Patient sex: F
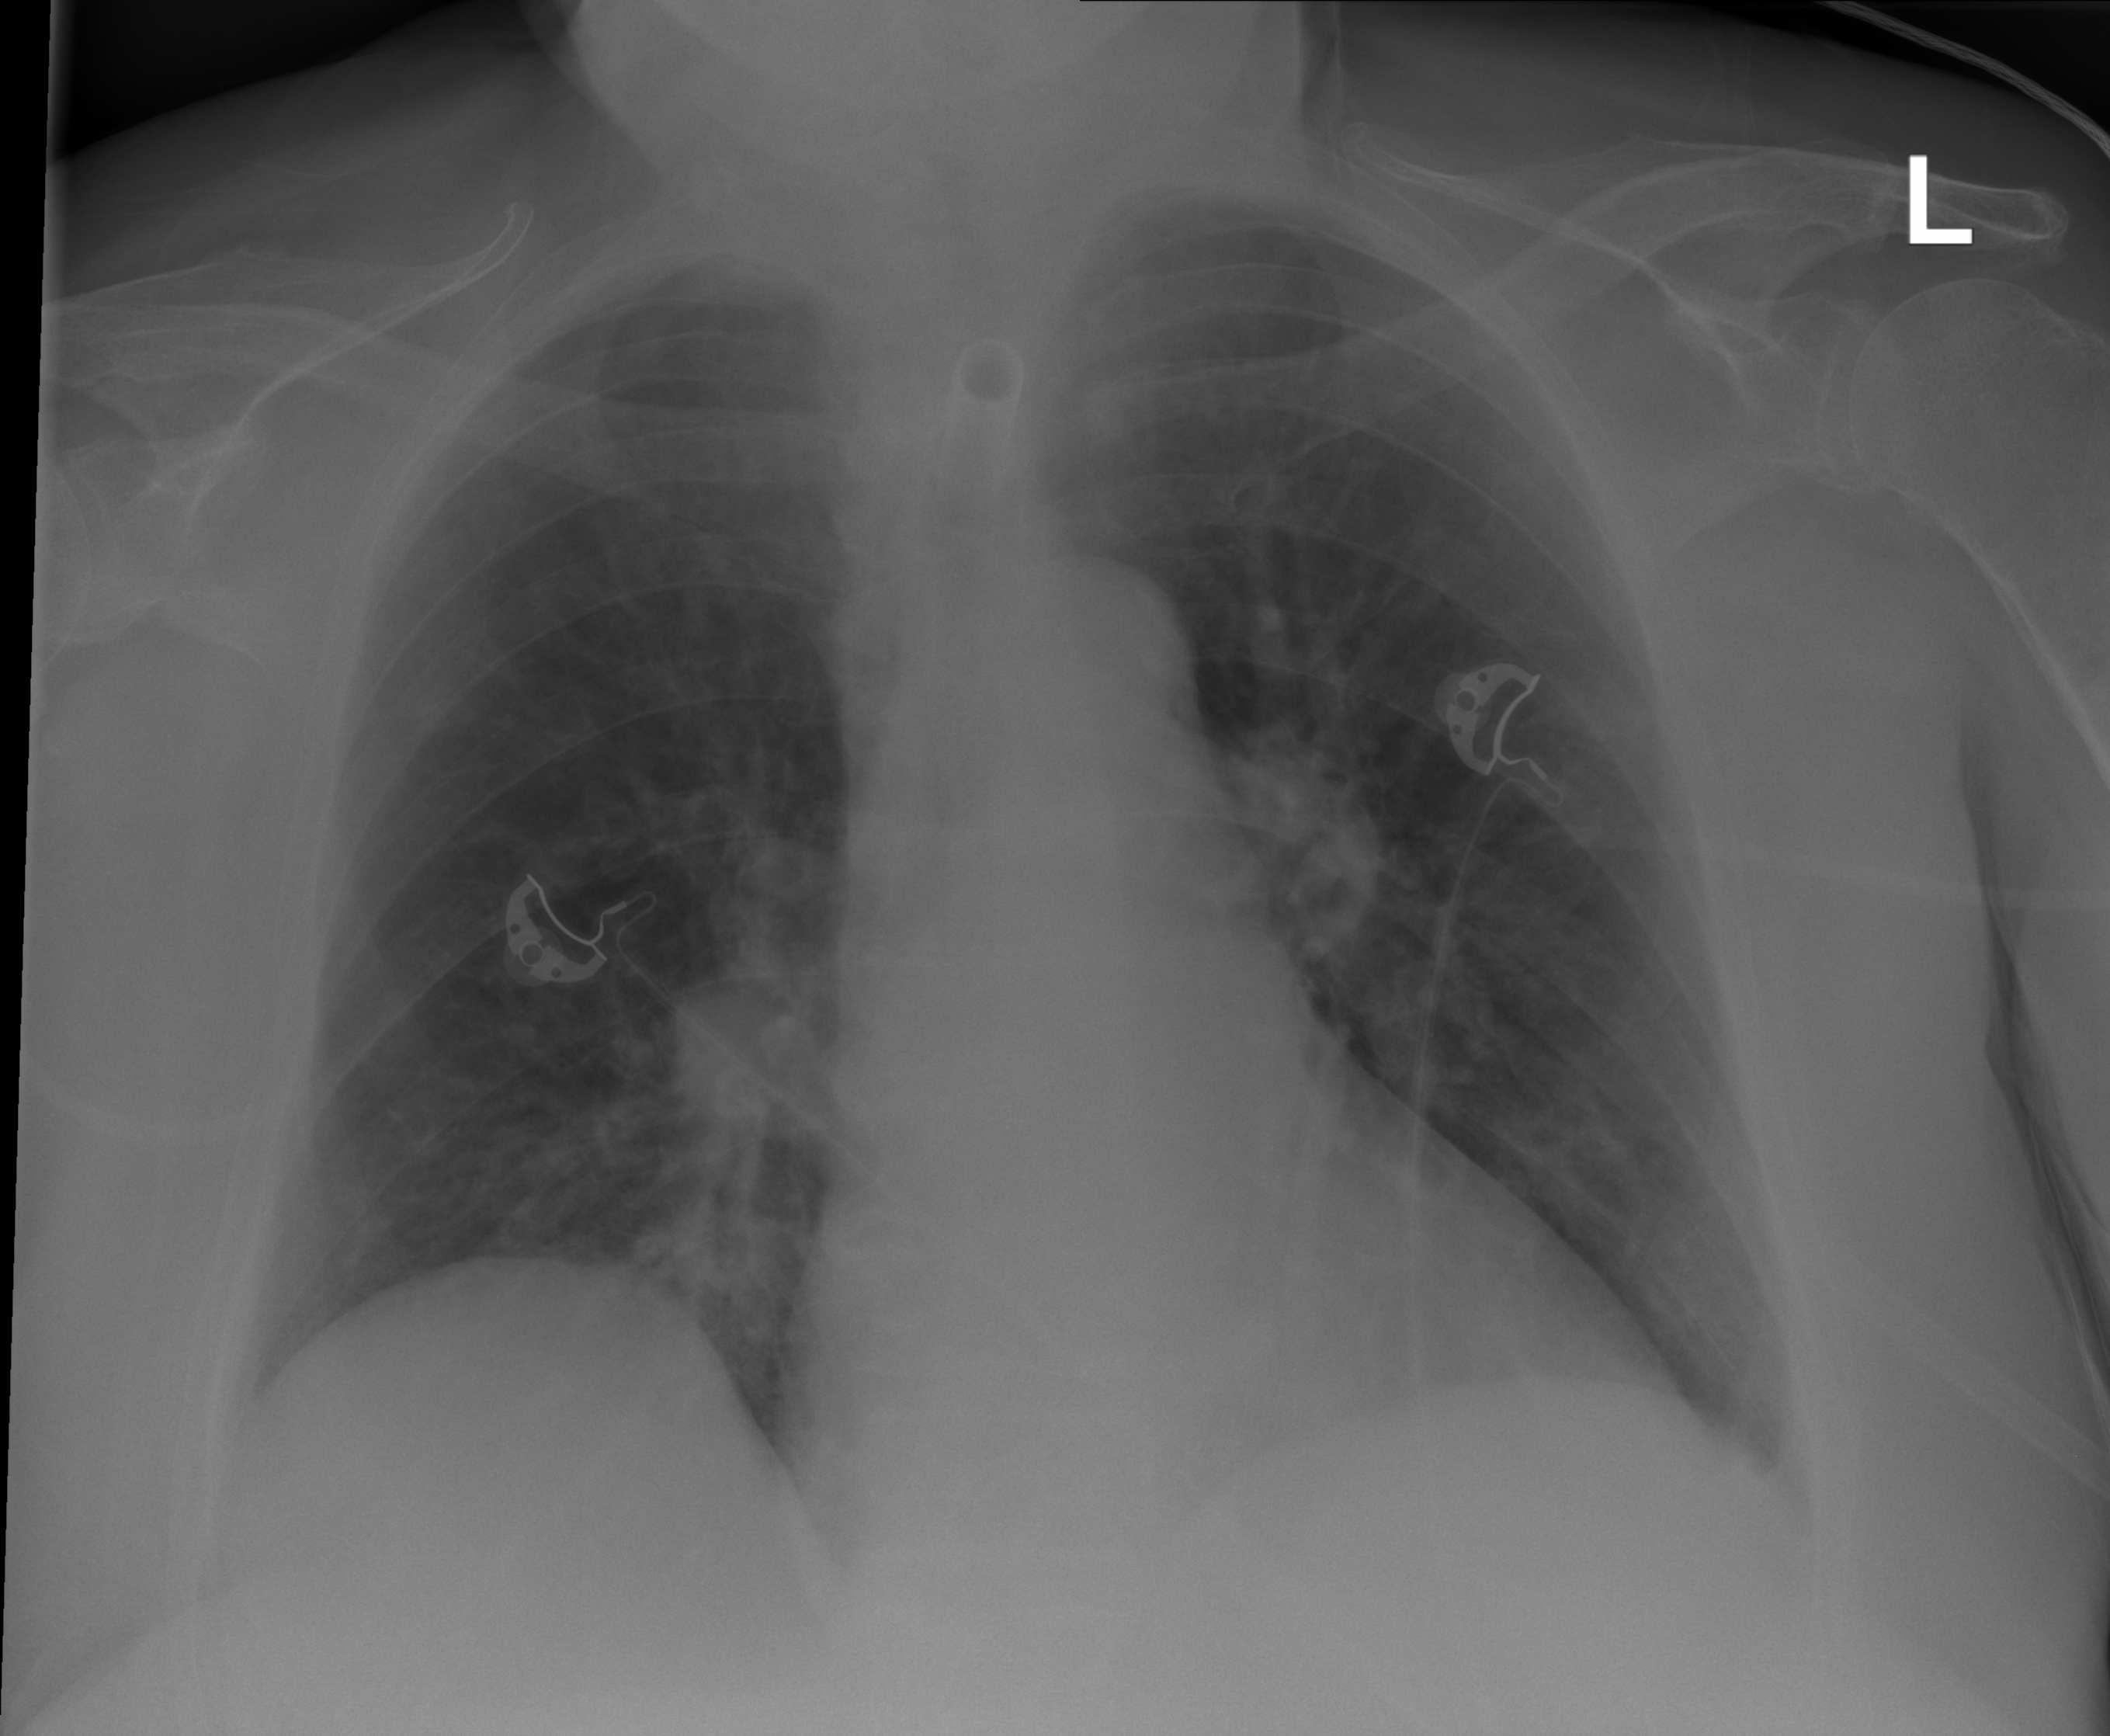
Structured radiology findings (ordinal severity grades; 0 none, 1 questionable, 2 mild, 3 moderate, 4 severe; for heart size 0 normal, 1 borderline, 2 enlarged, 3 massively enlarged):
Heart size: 0
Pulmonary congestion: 2
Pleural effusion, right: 0
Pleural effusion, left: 0
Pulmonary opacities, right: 2
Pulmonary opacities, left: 2
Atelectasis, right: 0
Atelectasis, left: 0